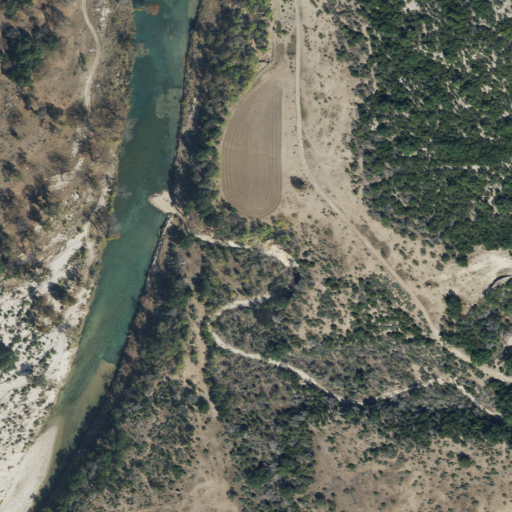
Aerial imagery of valley in Texas named Eli Hollow containing shrub, evergreen forest, open water, open development, barren land, low intensity development, and high intensity development